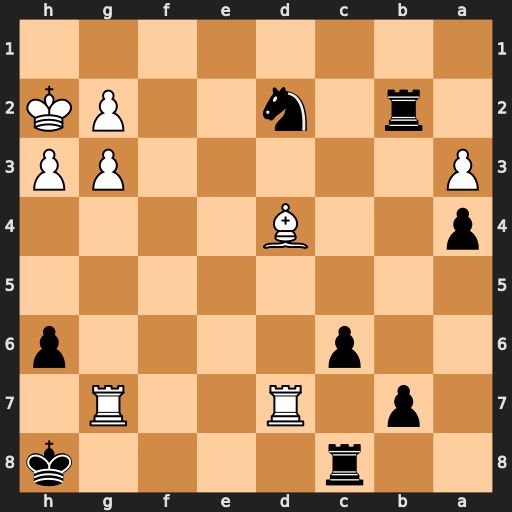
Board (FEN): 2r4k/1p1R2R1/2p4p/8/p2B4/P5PP/1r1n2PK/8
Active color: b
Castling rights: -
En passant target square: -
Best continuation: Nf3+ Kh1 Rb1+ Bg1 Rxg1#